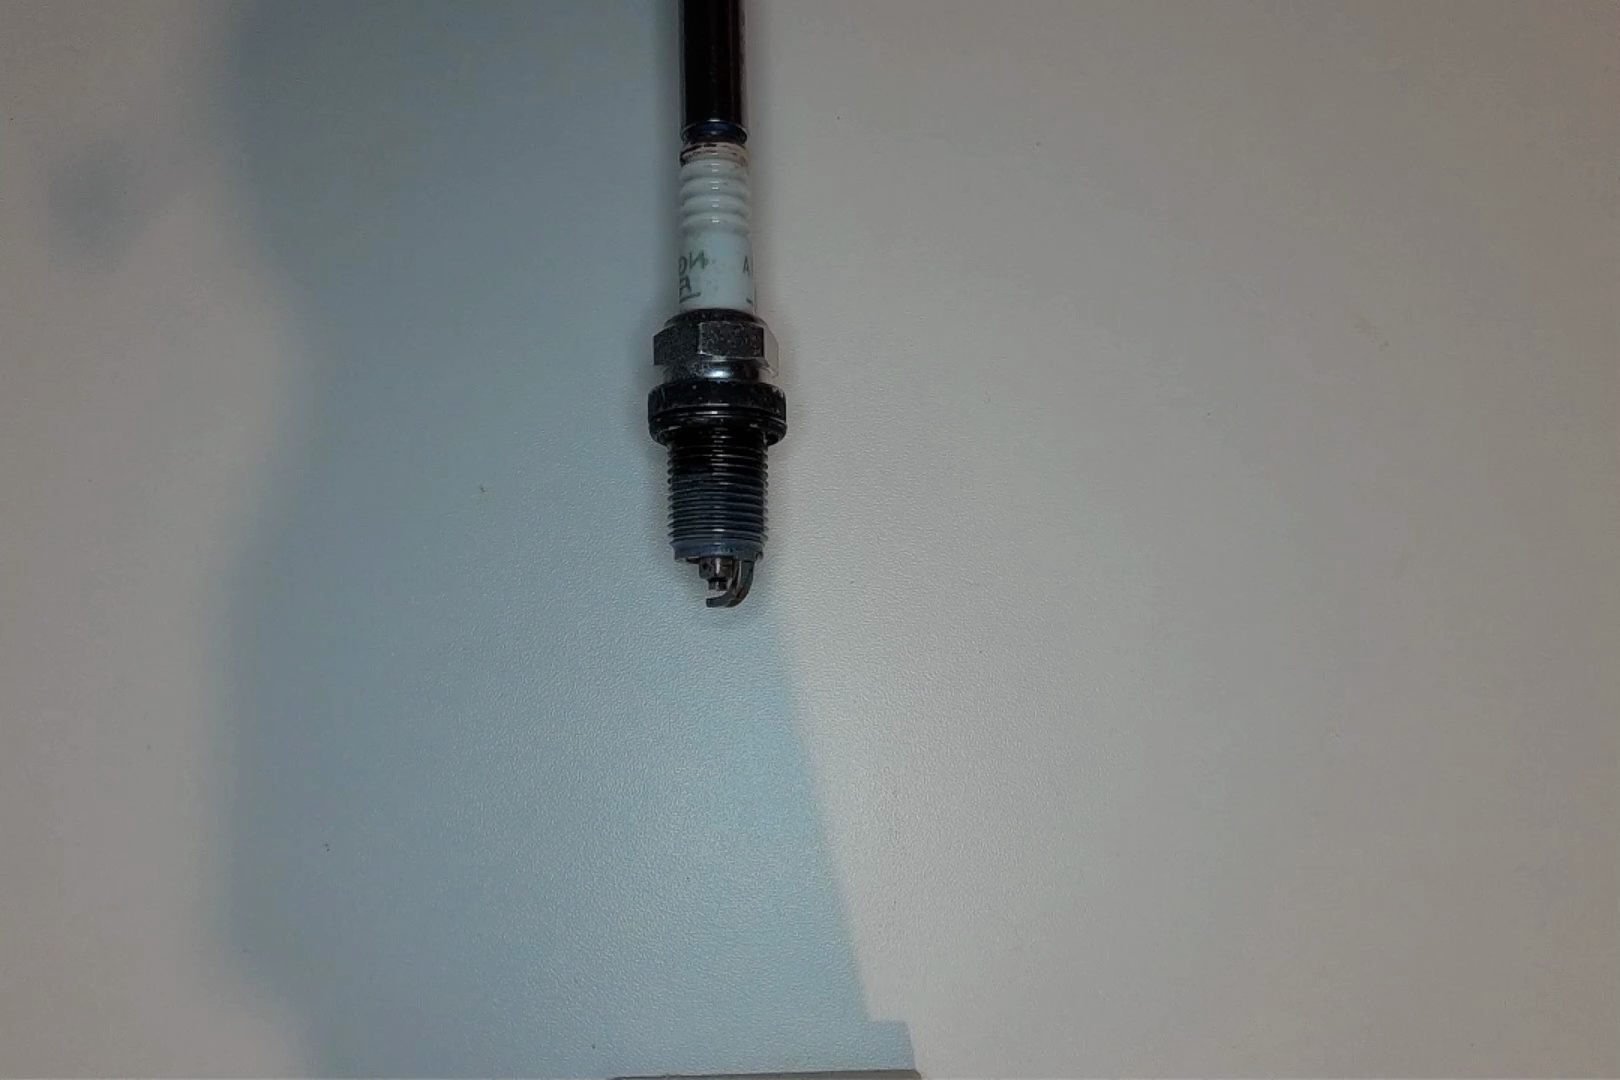
Label: anomaly